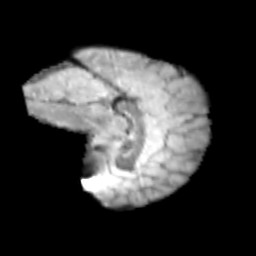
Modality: T2w
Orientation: sagittal
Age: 11
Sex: male
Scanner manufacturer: siemens
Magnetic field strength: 3 T
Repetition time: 3.8 s
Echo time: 0.07 s